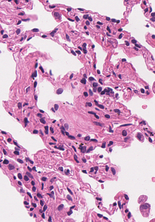
Tumor epithelial tissue: no
Tumor-associated stroma tissue: no
Normal tissue: yes